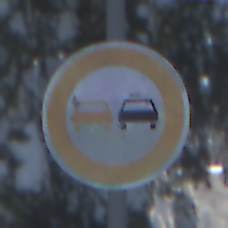
Verkehrszeichen: Ueberholverbot
Umgebung: Outdoor, Nature
Tageszeit: MorningAfternoon
Wetter: Clear
Licht: Natural
Jahreszeit: Winter
Kontrast: LowContrast